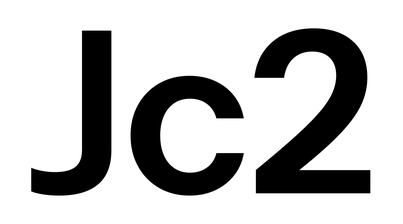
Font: InstrumentSans_SemiBold